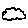
Label: cloud